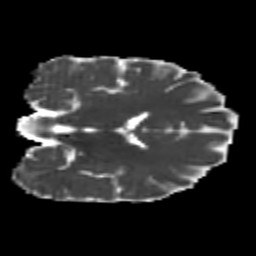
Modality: MD
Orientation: coronal
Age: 21
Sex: male
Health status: healthy
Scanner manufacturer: philips
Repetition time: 7.478 s
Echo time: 0.08753 s